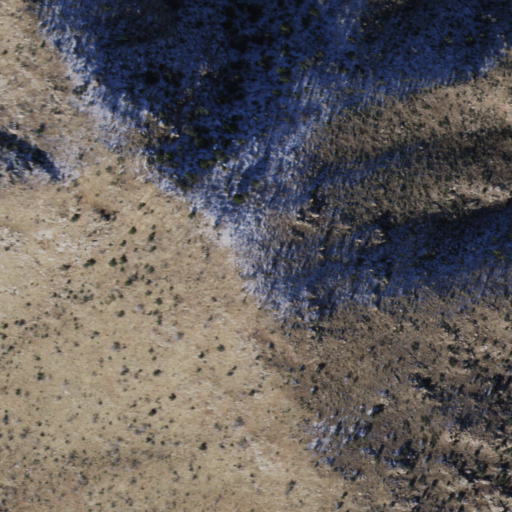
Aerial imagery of mountain in Arizona named Shingle Mill Mountain containing evergreen forest, grassland, and shrub